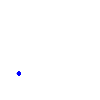
Particle: pion